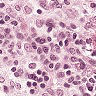
Metastatic tissue present: no